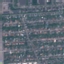
Land use / land cover: Residential